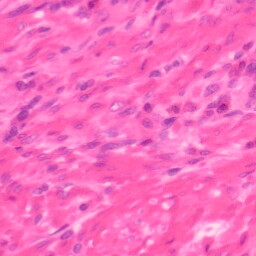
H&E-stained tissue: Colon